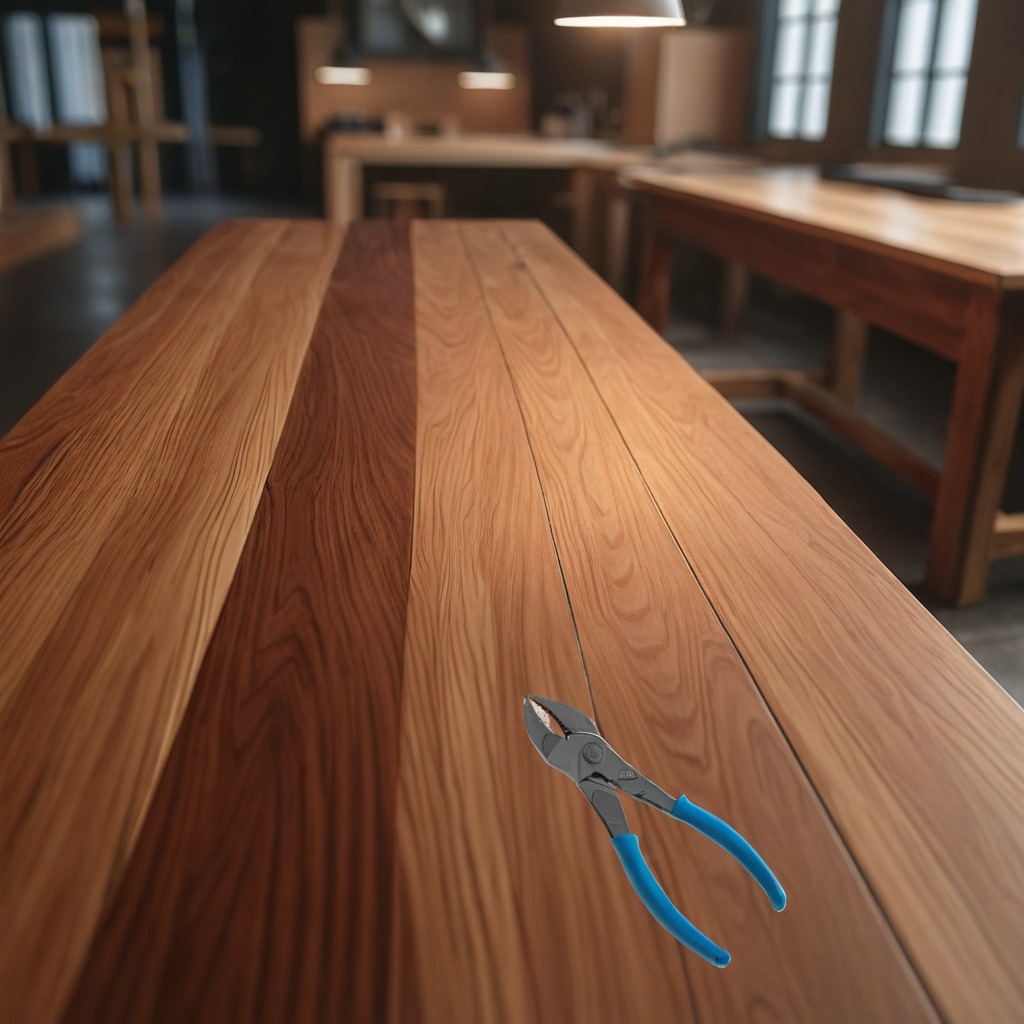
A plier lies on the wooden table in the carpentry studio.